Question: When i am entering a value like "" in textbox then its throwing following error.

Someone told me to use Server.HTMLencode/Server.HTMLdcode. but i dont know how to use it with textbox. Please help me.
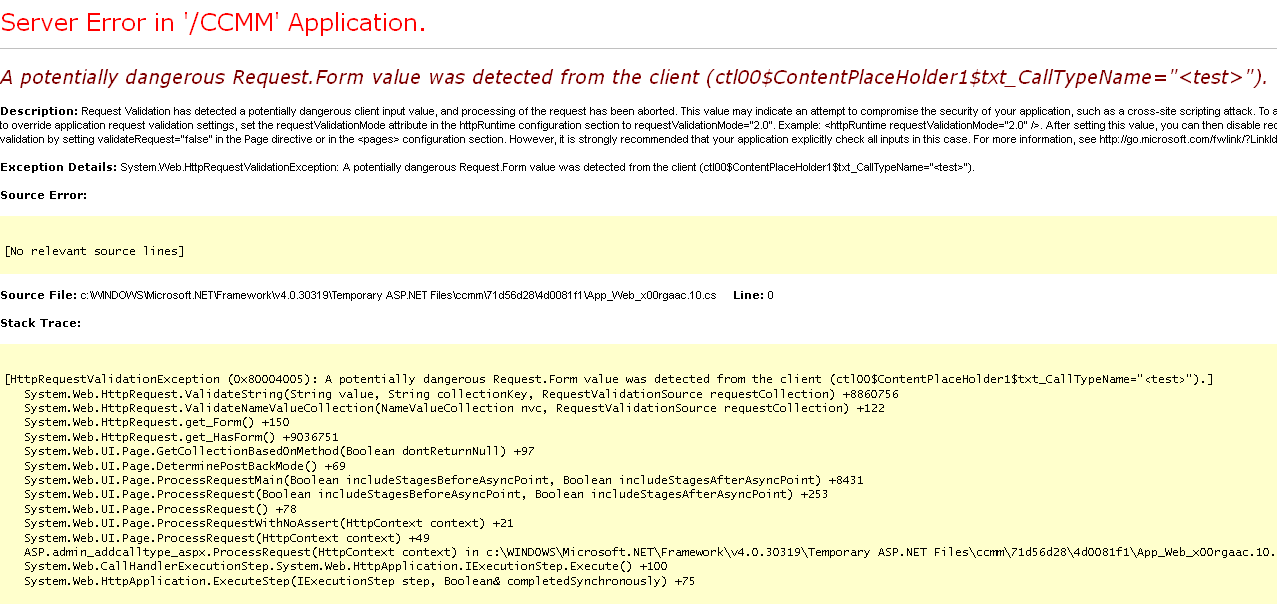
Answer: you must pass special caracter in your textbox for example < or > ...
you can adjust ValidateRequest to false in order to authorize, you adjust on your page
'''
<%@ Page validateRequest="false" %>
'''
link : <URL>